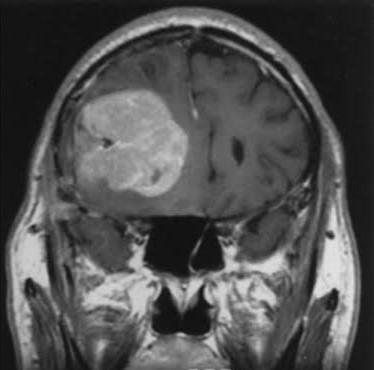
Label: meningioma